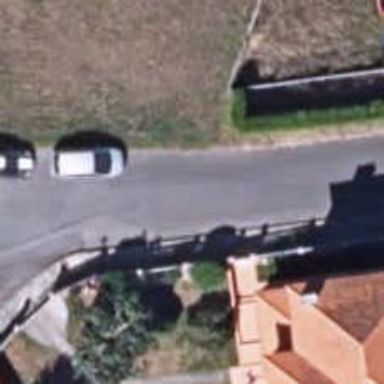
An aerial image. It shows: Residential road with asphalt surface.